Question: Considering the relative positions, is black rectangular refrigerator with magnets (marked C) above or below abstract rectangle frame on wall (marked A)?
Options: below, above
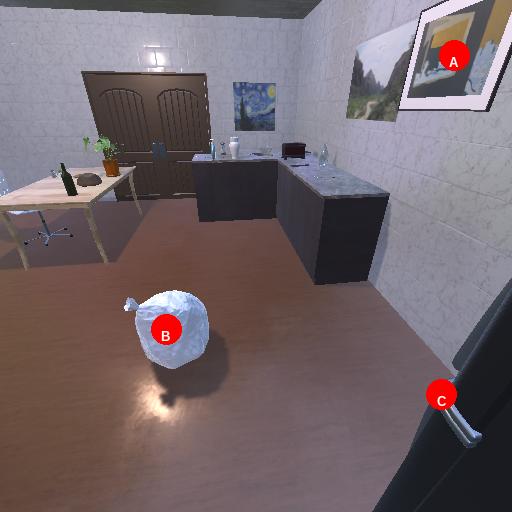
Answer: below